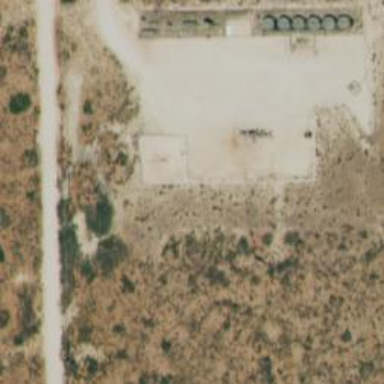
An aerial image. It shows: Petroleum well.